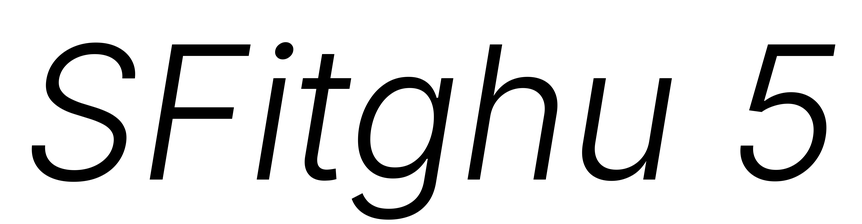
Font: Inter-Italic_Light_Italic